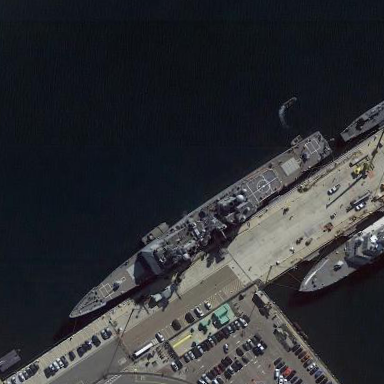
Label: cruiser